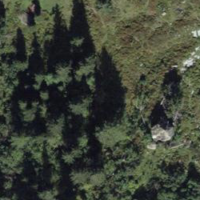
EUNIS habitat code: 26
Species observed at this site:
Lonicera caerulea
Ajuga pyramidalis